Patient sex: M
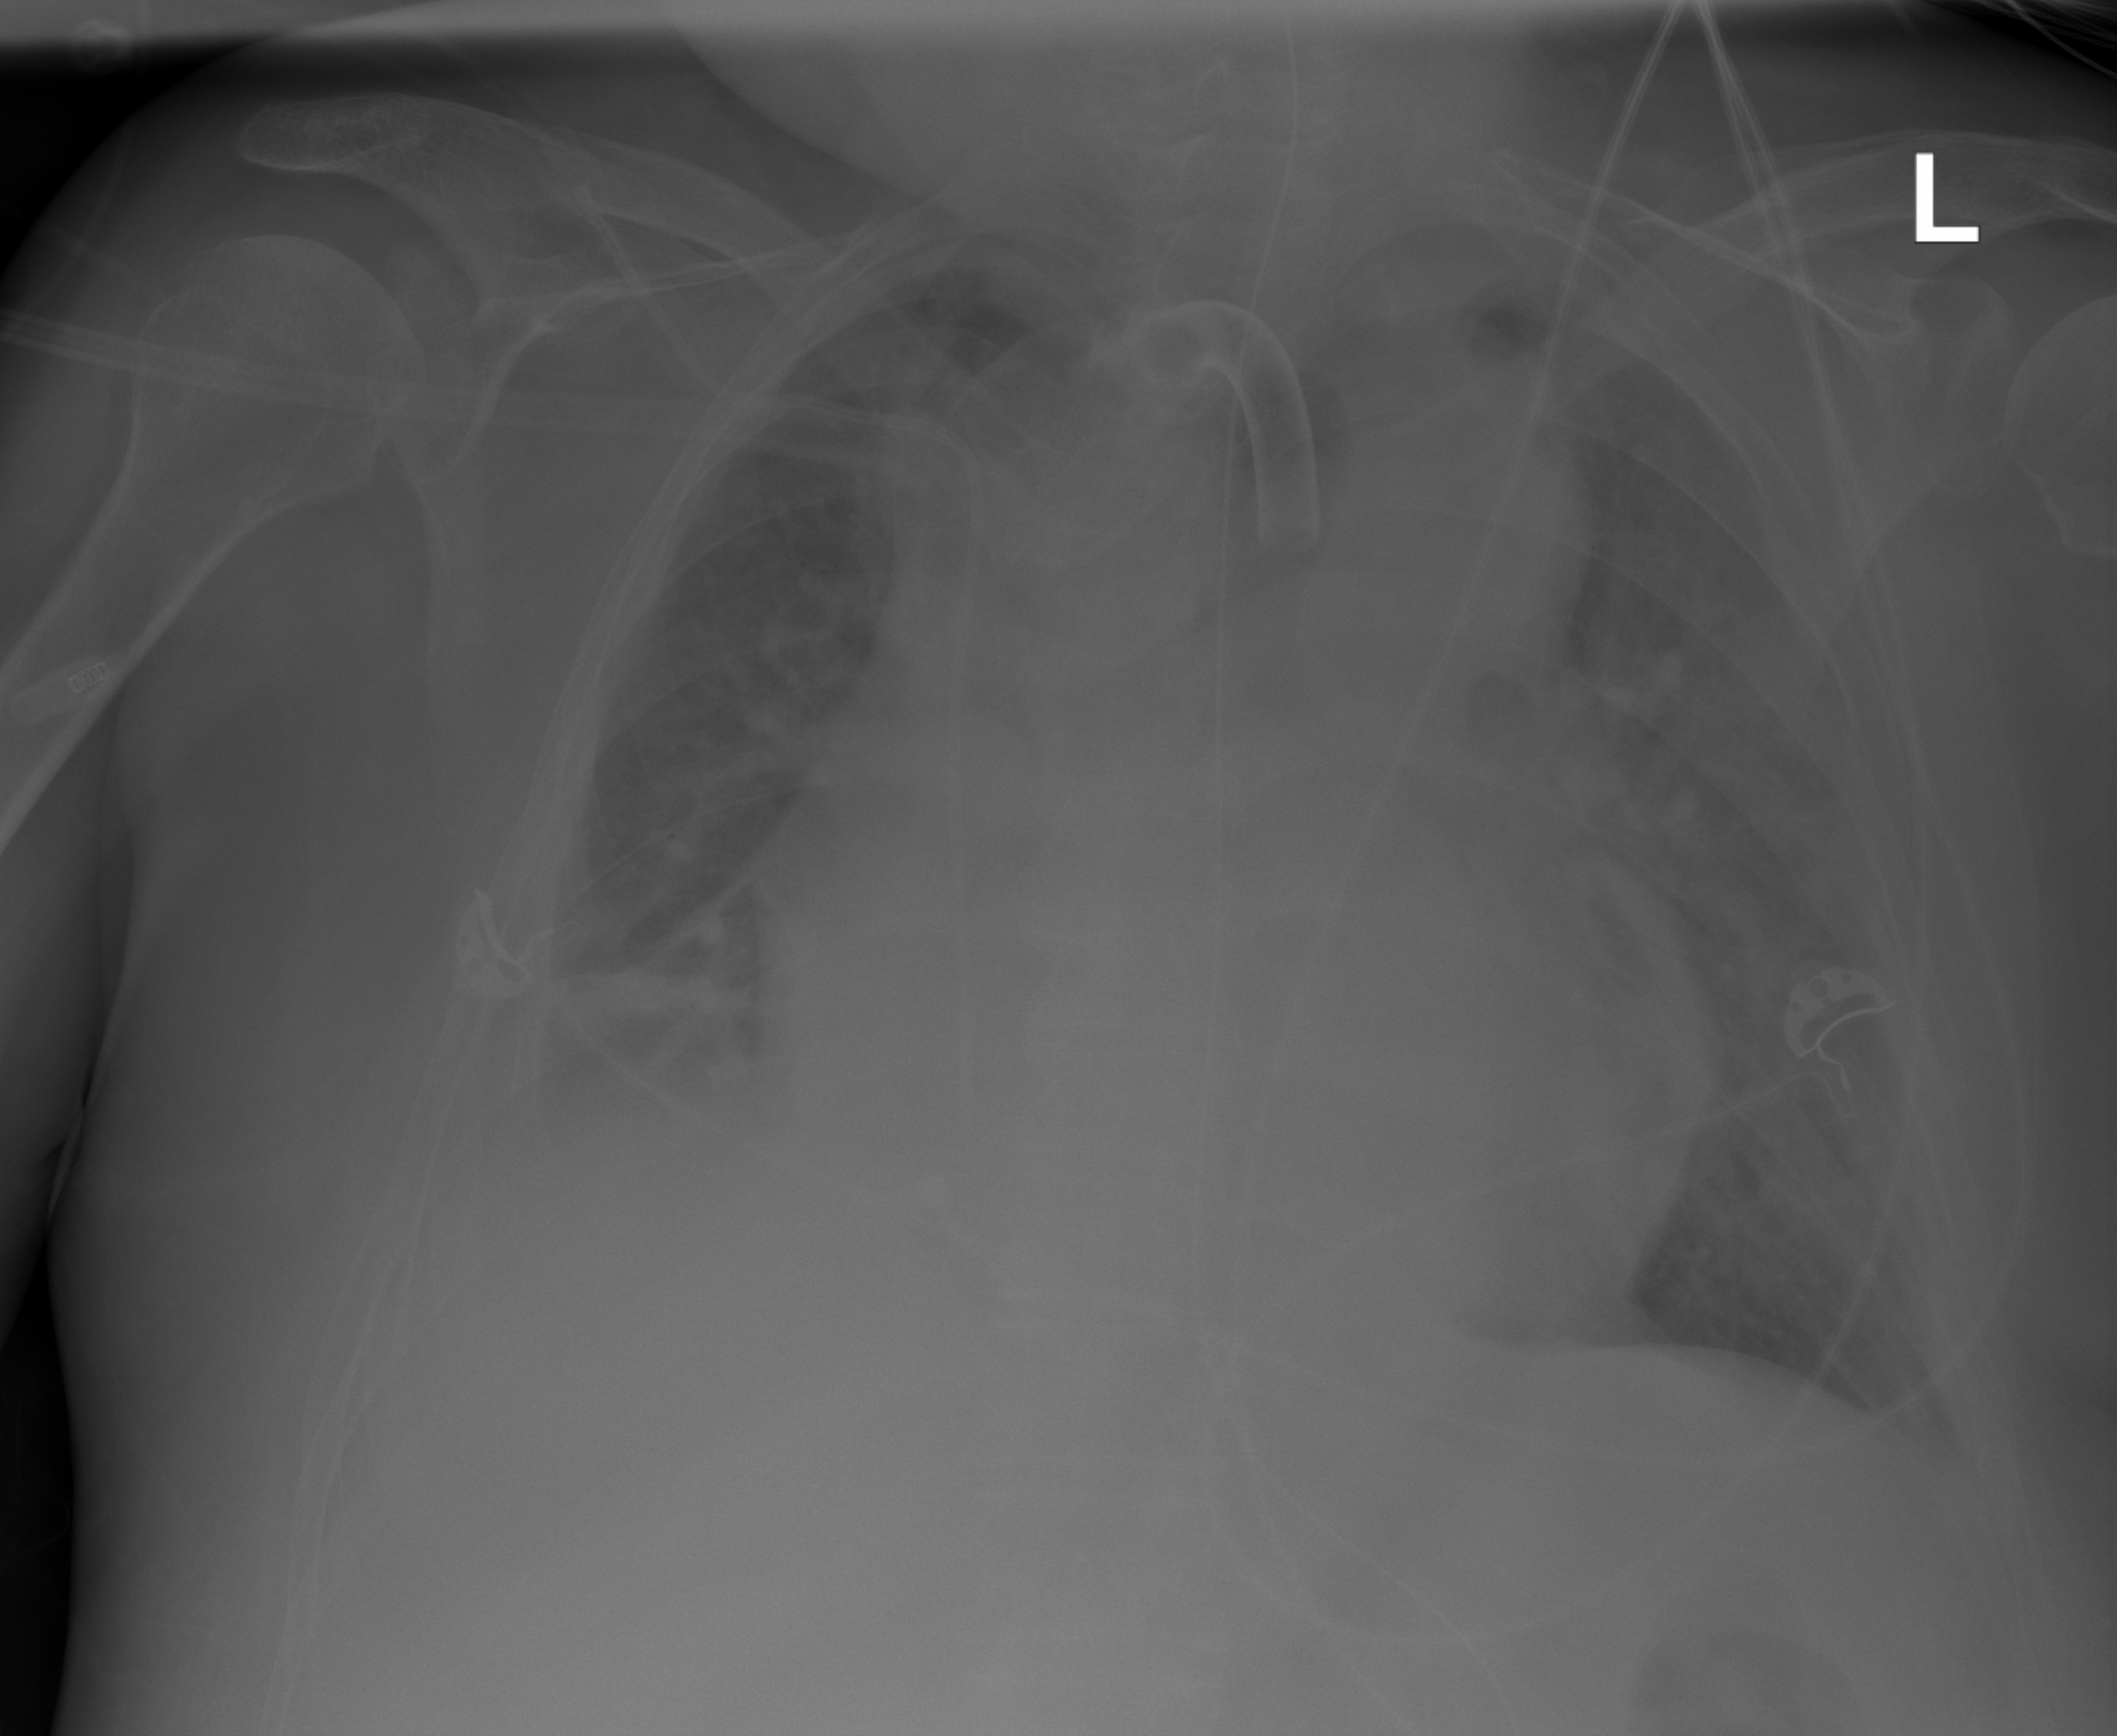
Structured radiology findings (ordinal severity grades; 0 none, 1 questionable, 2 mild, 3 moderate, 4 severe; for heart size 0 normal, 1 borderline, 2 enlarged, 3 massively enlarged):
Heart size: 3
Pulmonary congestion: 3
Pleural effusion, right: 2
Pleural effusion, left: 1
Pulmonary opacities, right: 0
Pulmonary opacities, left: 2
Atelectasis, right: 2
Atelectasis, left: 2